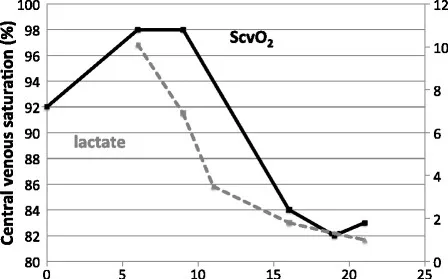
Central venous saturation and serum lactate levels after thiamine administration. Note that both parameters recovered soon after the thiamine replacement therapy.
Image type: pathology (immunostaining)